Question: I faced a problem while establishing a navigation between views, so have you an idea about the meaning of that sentence :
> i is not a constructor
what is "i" exactly ?

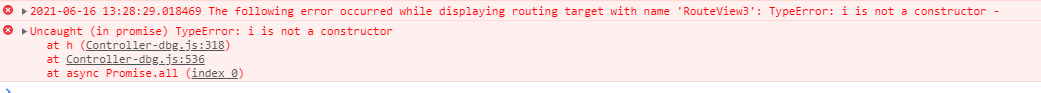
Answer: check location of controller and controller name in both view. xml and controller.js.
Example:
In view. xml
controller Name="logicalName.controller.ControllerName"
In controller. js
The place where you are defining controller name
return Controller. extend("logicalName.controller.ControllerName", {
}) ;